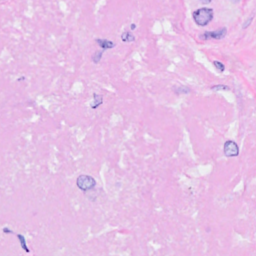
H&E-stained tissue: Breast